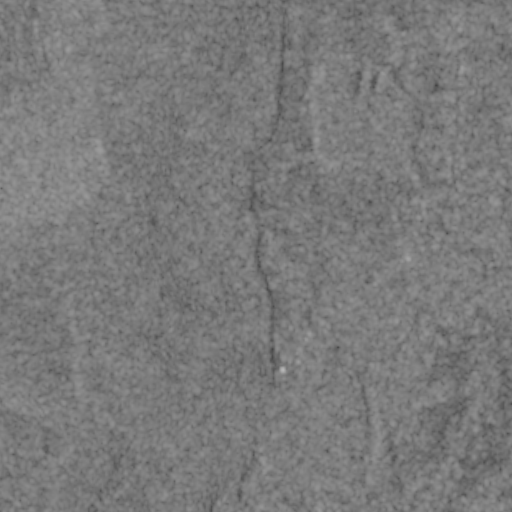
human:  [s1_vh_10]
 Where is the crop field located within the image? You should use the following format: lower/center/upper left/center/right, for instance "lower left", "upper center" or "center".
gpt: The crop field is located in the upper right of the image.
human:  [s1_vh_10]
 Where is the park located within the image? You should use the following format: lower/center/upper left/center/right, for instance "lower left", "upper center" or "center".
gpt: The park is located in the lower right of the image.
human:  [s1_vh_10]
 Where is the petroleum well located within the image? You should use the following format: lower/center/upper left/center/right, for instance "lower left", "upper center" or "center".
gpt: The petroleum well is located in the lower left of the image.
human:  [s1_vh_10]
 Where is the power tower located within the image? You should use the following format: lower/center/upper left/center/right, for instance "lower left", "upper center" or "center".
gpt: The power tower is located in the upper right of the image.
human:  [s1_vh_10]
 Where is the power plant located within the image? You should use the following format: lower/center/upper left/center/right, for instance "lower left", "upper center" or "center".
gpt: There is no power plant in the image.

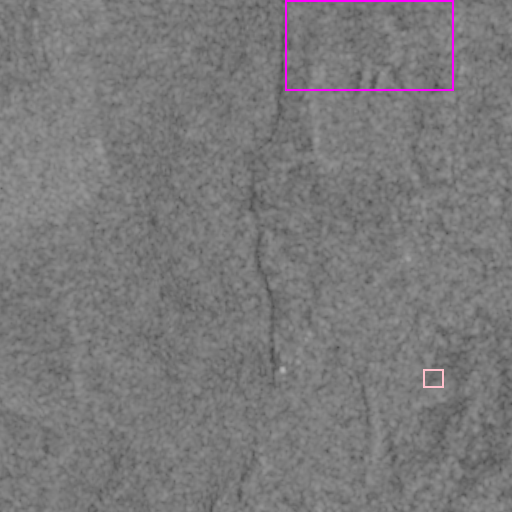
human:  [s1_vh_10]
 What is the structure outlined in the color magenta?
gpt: The structure outlined in magenta is a crop field.
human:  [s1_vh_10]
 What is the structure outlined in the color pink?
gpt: The structure outlined in pink is a park.
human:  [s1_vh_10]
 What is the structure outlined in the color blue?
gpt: There is no blue outline.